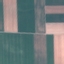
Label: AnnualCrop